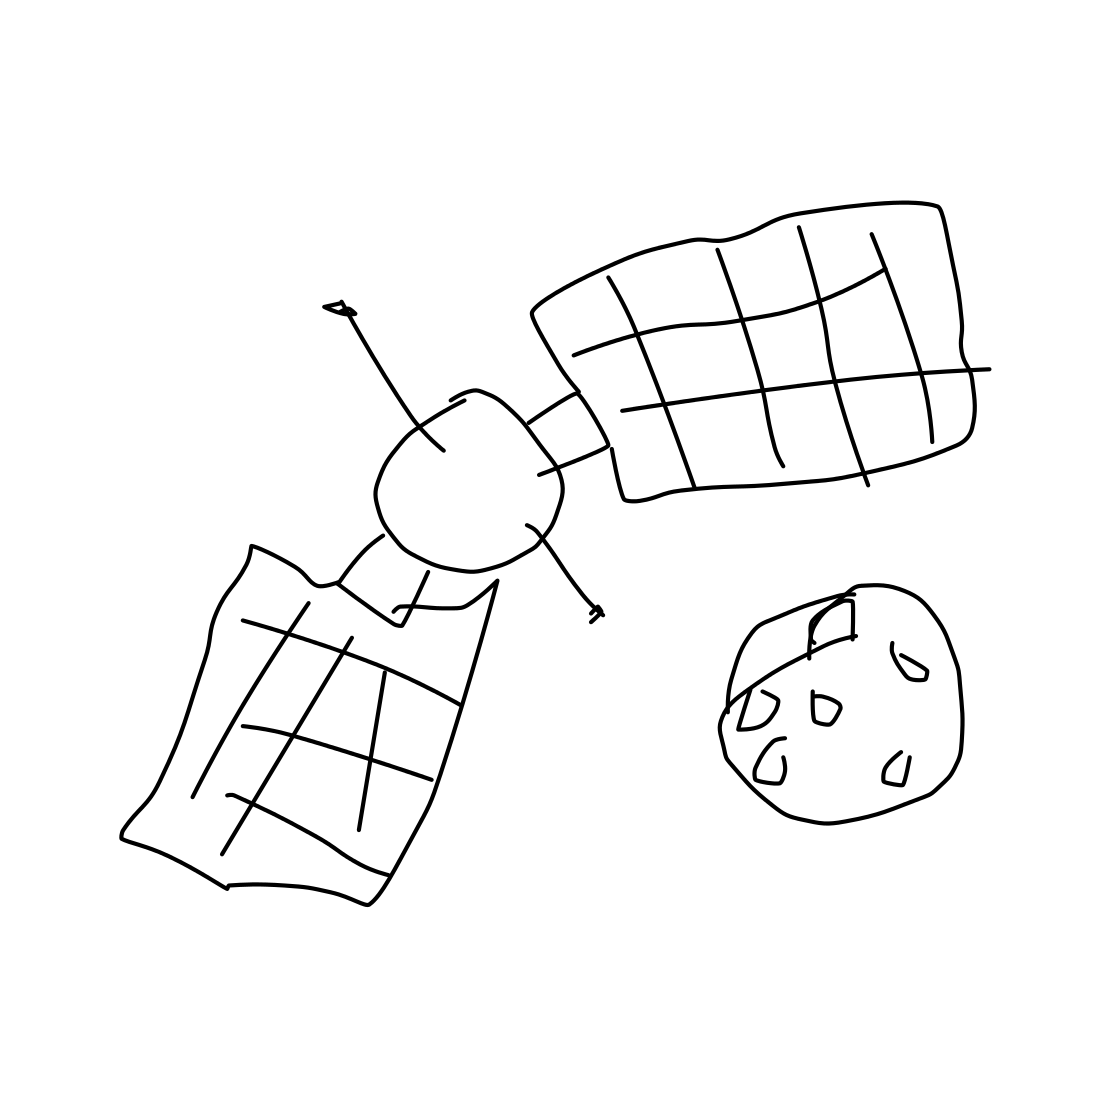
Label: satellite